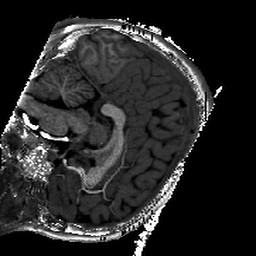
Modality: T1w
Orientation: sagittal
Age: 11
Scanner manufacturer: siemens
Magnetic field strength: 3 T
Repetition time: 2.4 s
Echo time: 0.00224 s